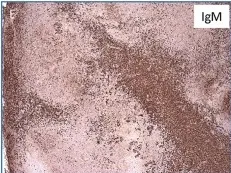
Lymph node histopathology in the mother with APDS2. IgM.
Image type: medical_photograph (skin_photograph)